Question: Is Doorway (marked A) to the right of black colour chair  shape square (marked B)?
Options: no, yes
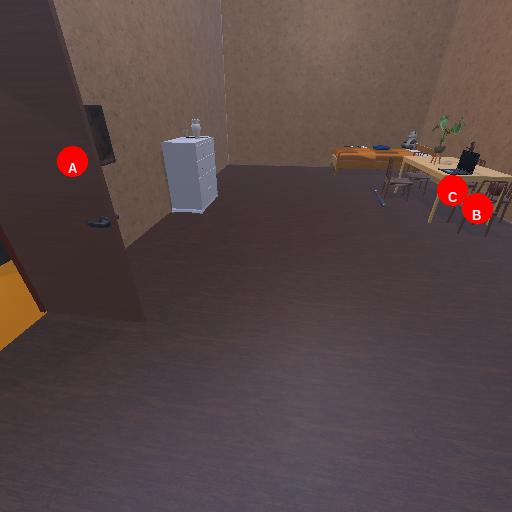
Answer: no